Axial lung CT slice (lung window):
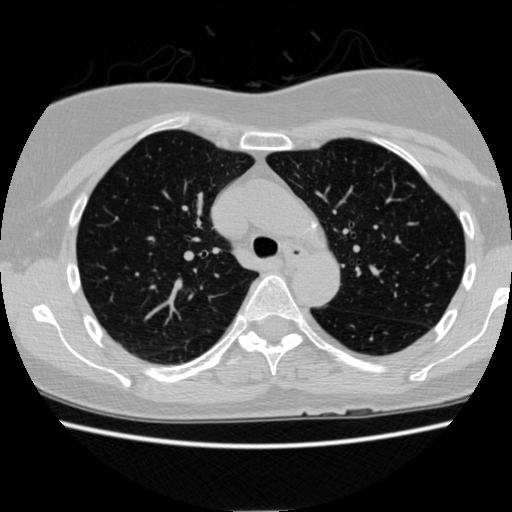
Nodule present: no